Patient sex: M
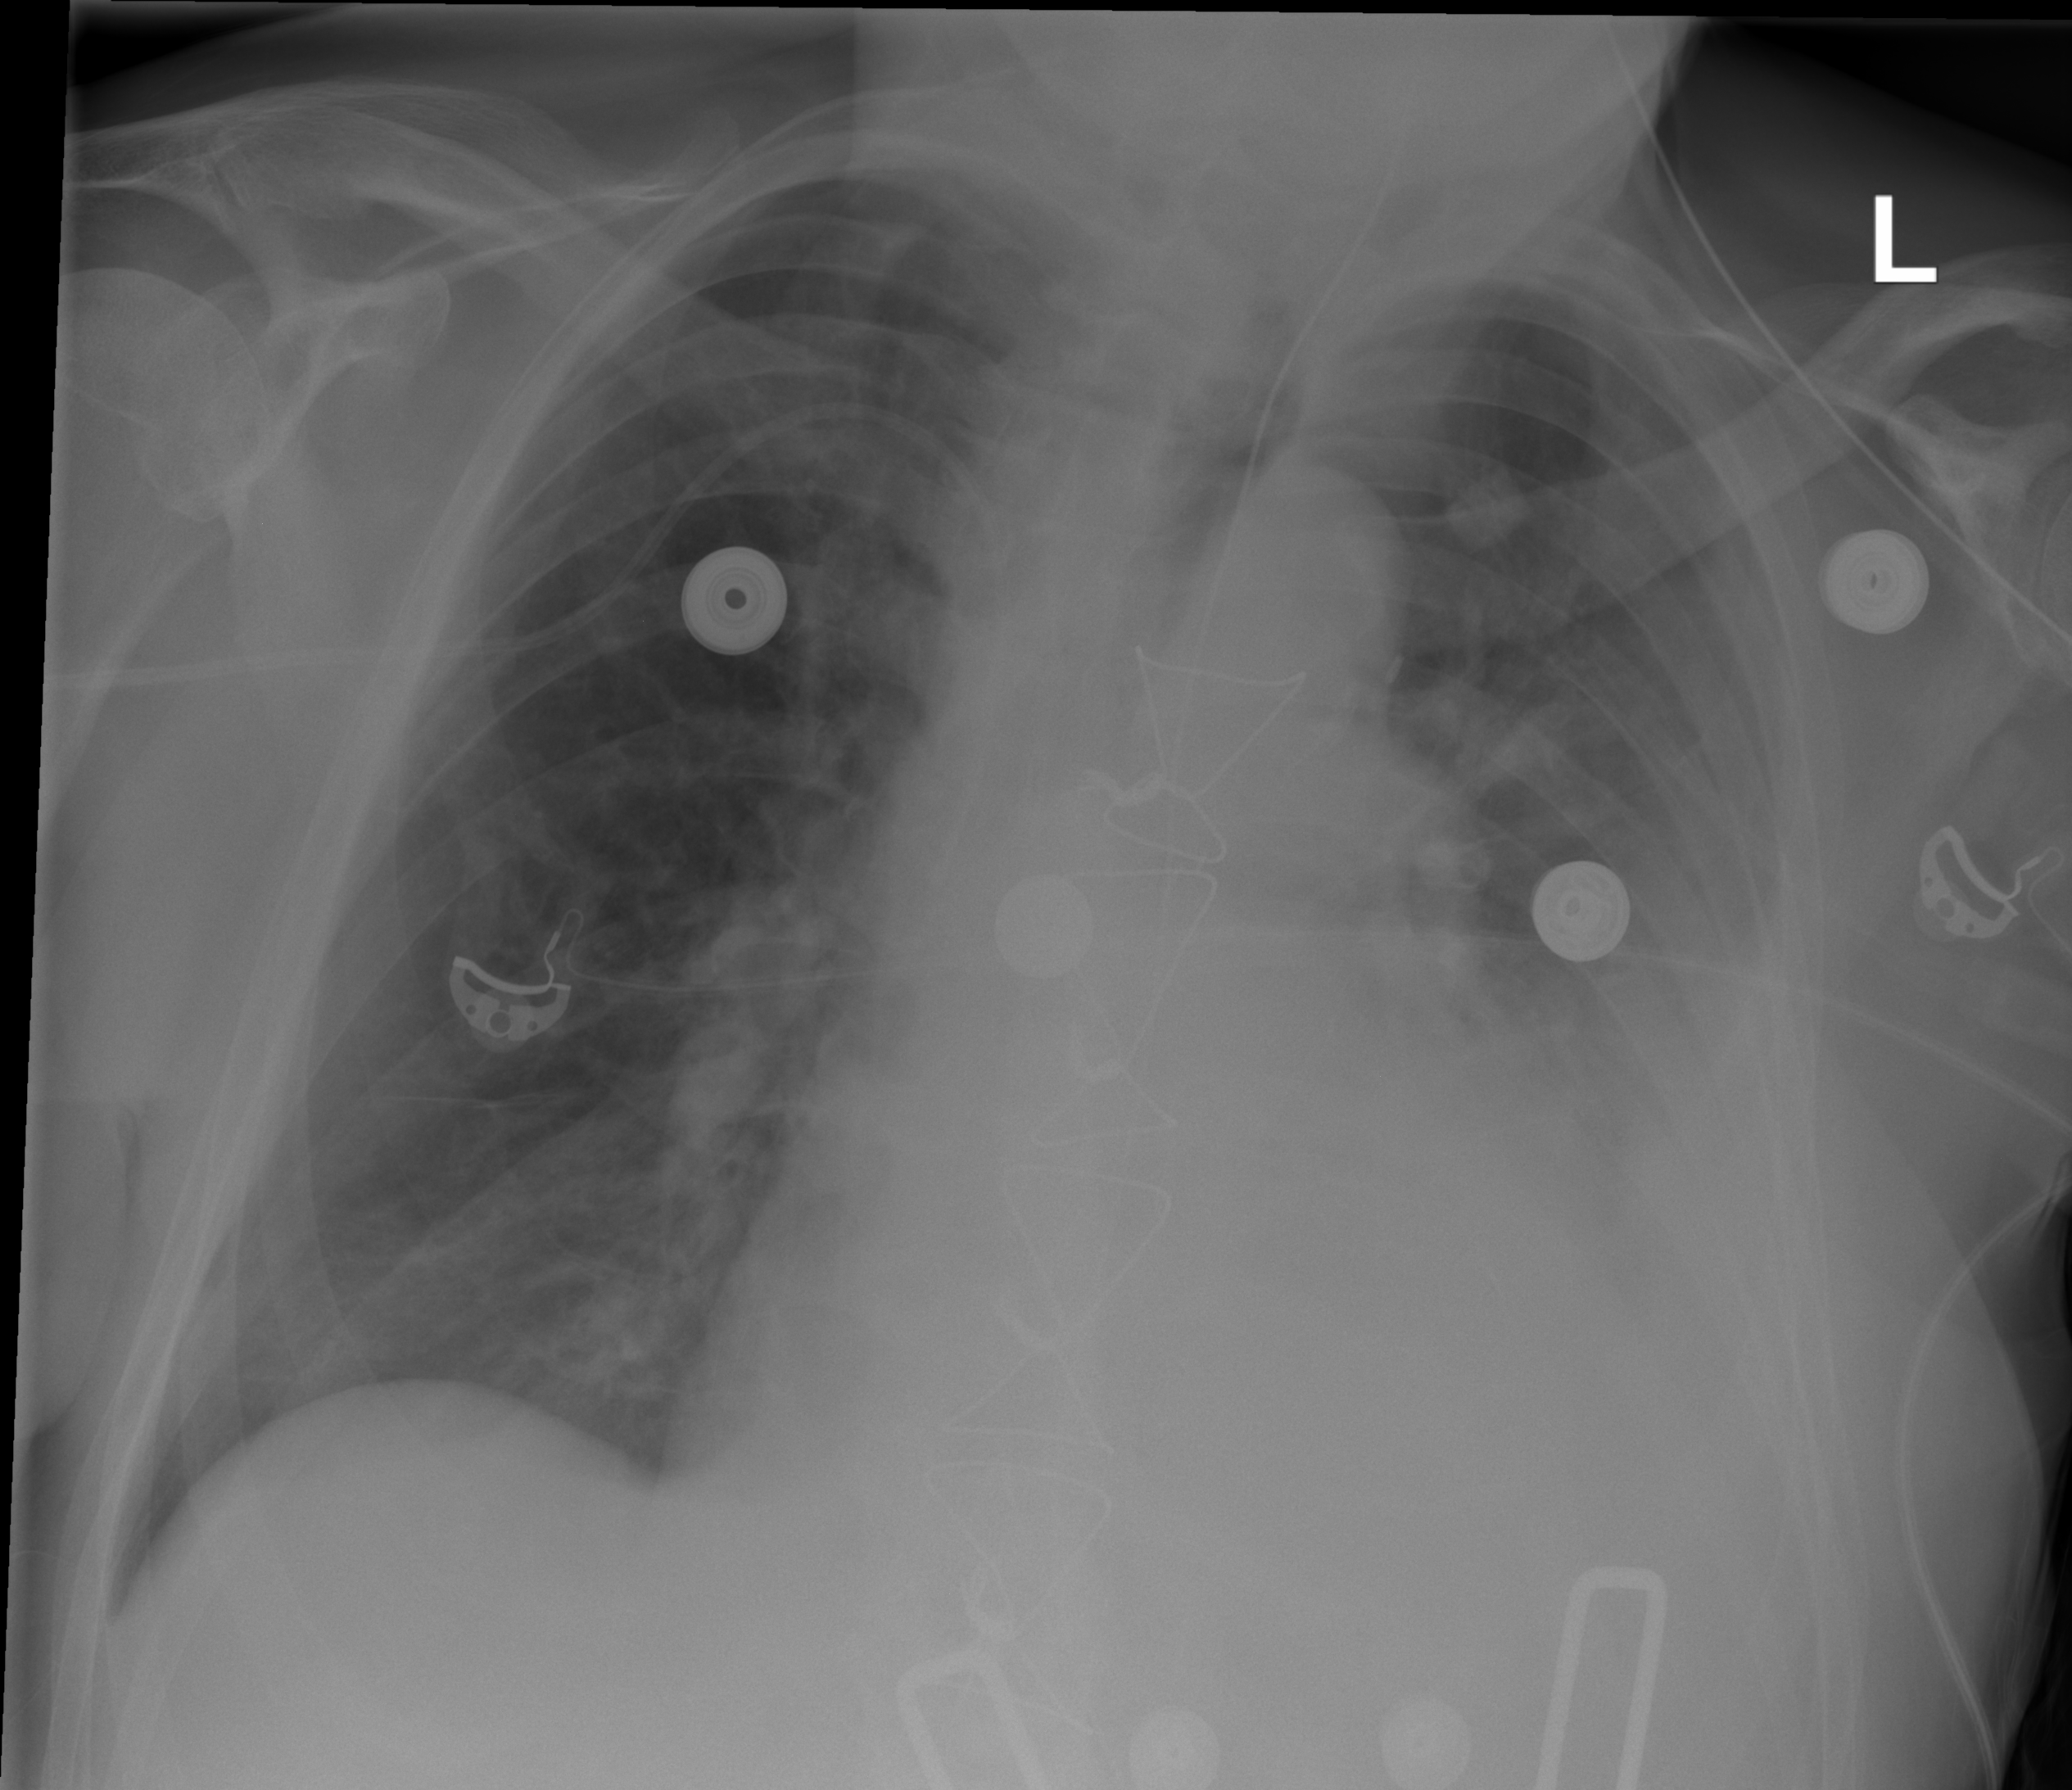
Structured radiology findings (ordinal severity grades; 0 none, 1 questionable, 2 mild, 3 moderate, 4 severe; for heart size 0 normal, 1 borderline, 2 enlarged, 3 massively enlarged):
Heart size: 2
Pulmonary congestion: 2
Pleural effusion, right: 0
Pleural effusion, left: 3
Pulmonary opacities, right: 0
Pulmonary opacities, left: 0
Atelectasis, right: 0
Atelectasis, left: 2